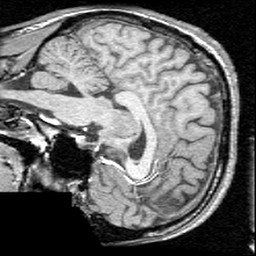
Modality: T1w
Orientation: sagittal
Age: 21
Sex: male